Current action and preconditions to check: path_clear

Your task: For each precondition in the list above, predict whether it will hold at this action.

Consider the current scene as observed from the mobile robot's camera, and analyze the predicted future states of all dynamic agents (e.g., people, animals, vehicles, or any moving entities) within the NEXT SECOND.

IMPORTANT: Only answer "very likely" if you are absolutely certain—based on strong, clear evidence—that a dynamic agent will violate the precondition in the predicted future state. Do NOT answer "very likely" for unlikely, ambiguous, or low-probability risks.

Ask yourself for each precondition: Is there a high probability, with clear and convincing evidence, that the predicted future states of any dynamic agent will interfere with the predicted future state of the currently executing action within the NEXT SECOND, causing that precondition to fail?

Assess the risk level based on these predictions. Use "likely" or "very likely" if motions create a clear risk of interference.

Use "neutral" or "improbable" if agents are nearby but their predicted paths are clearly diverging or non-conflicting.

Failure Risk Categories: "very improbable", "improbable", "neutral", "likely", "very likely"

Answer Format: Output ONLY the probability_of_failure value from these categories: "very improbable", "improbable", "neutral", "likely", "very likely"

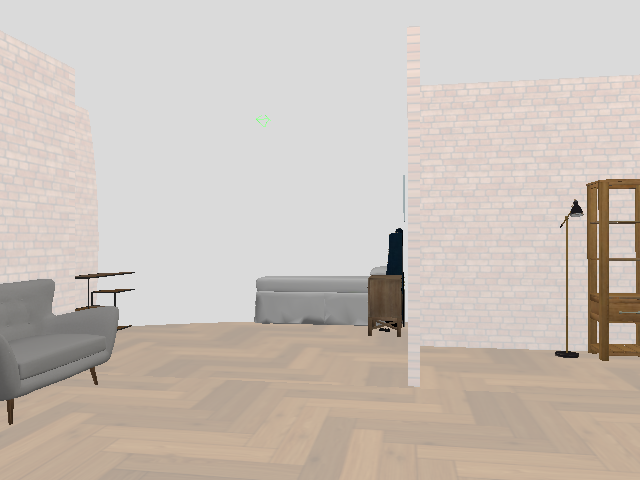

Answer: very improbable